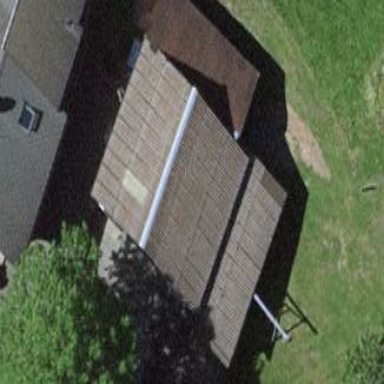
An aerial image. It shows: View of roof of building.